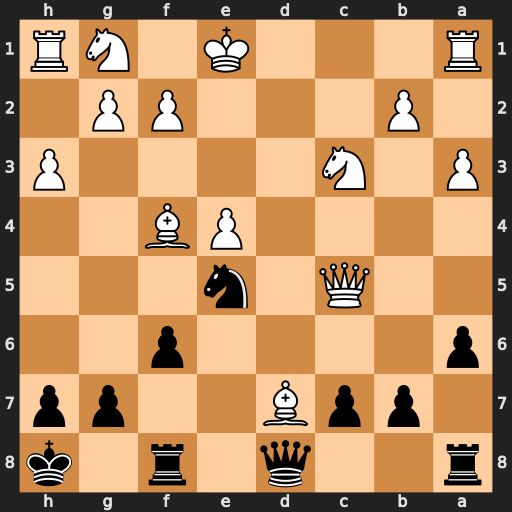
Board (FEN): r2q1r1k/1ppB2pp/p4p2/2Q1n3/4PB2/P1N4P/1P3PP1/R3K1NR
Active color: b
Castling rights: KQ
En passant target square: -
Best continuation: Nd3+ Kf1 Nxc5